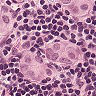
Metastatic tissue present: yes